Field crop: maize
Growth stage: 2
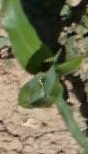
Species: maize